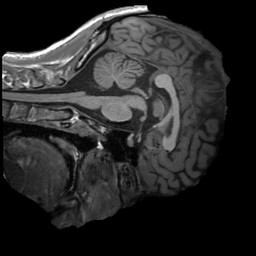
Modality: T1w
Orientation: sagittal
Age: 23
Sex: male
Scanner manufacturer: siemens
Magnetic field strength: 3 T
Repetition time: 2.3 s
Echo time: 0.00232 s